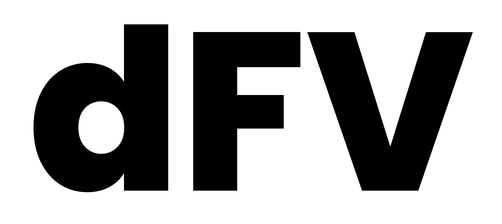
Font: Poppins-ExtraBold